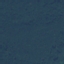
Land use / land cover class: Forest